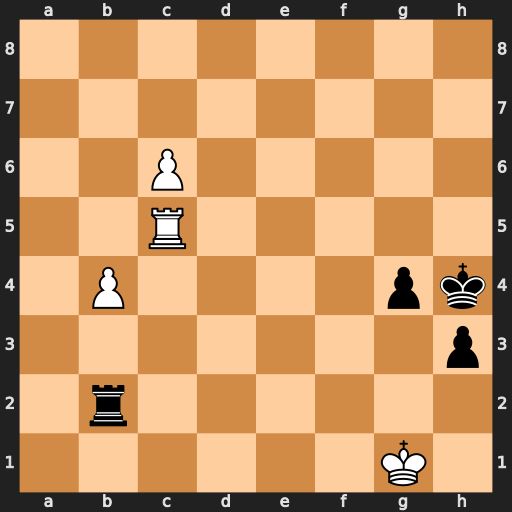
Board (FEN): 8/8/2P5/2R5/1P4pk/7p/1r6/6K1
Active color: w
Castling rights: -
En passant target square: -
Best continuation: c7 Rb1+ Kf2 g3+ Ke2